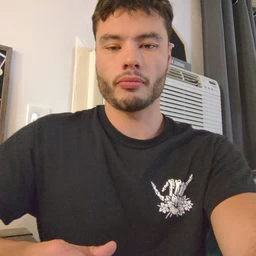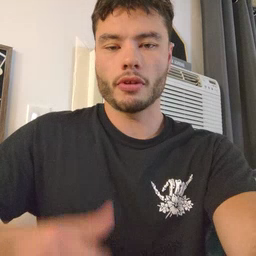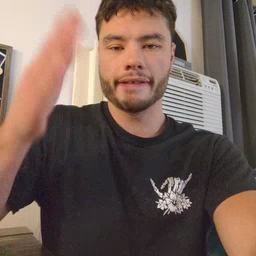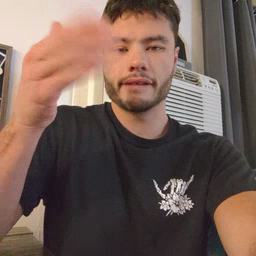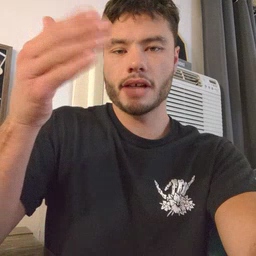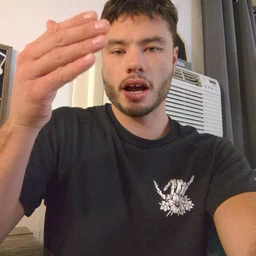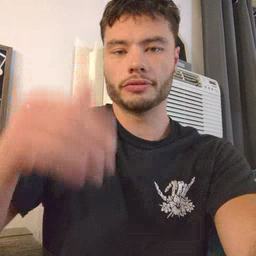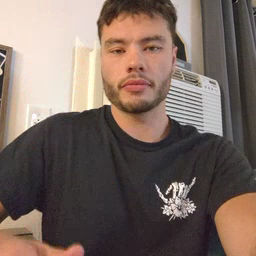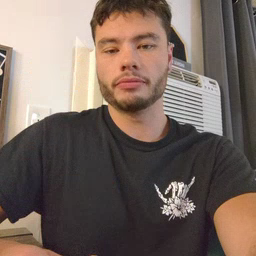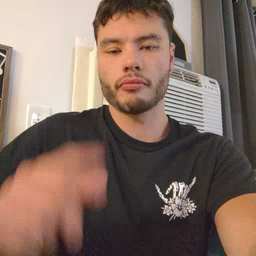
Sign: flag